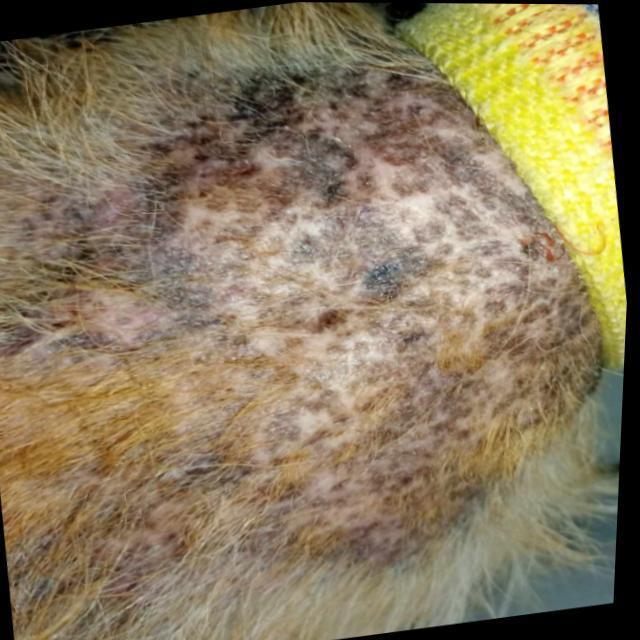
Canine demodicosis (Demodex mange) — caused by Demodex canis mites. Presents with alopecia, follicular papules, pustules, and comedones. Often localized on face and forelimbs.